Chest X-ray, PA view. Patient: 46 years old, sex M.
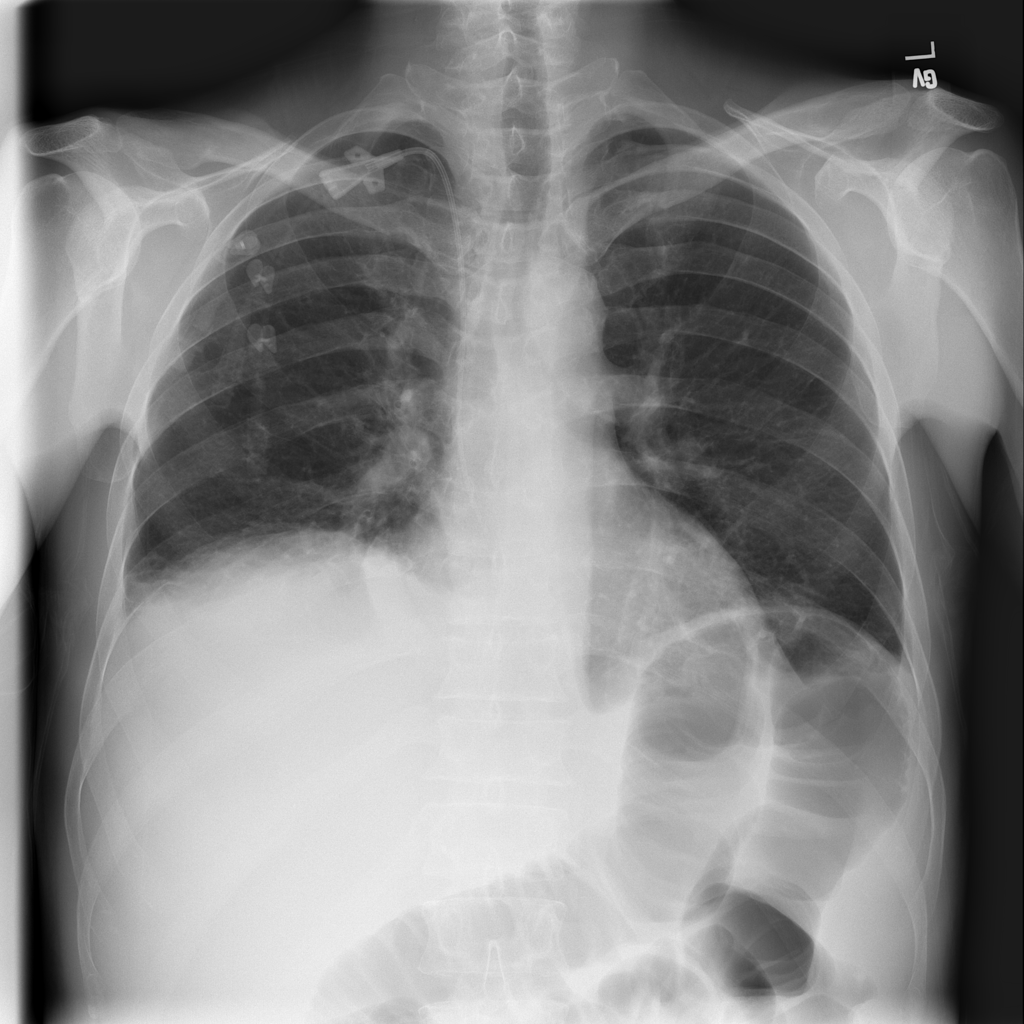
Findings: Atelectasis, Effusion, Infiltration